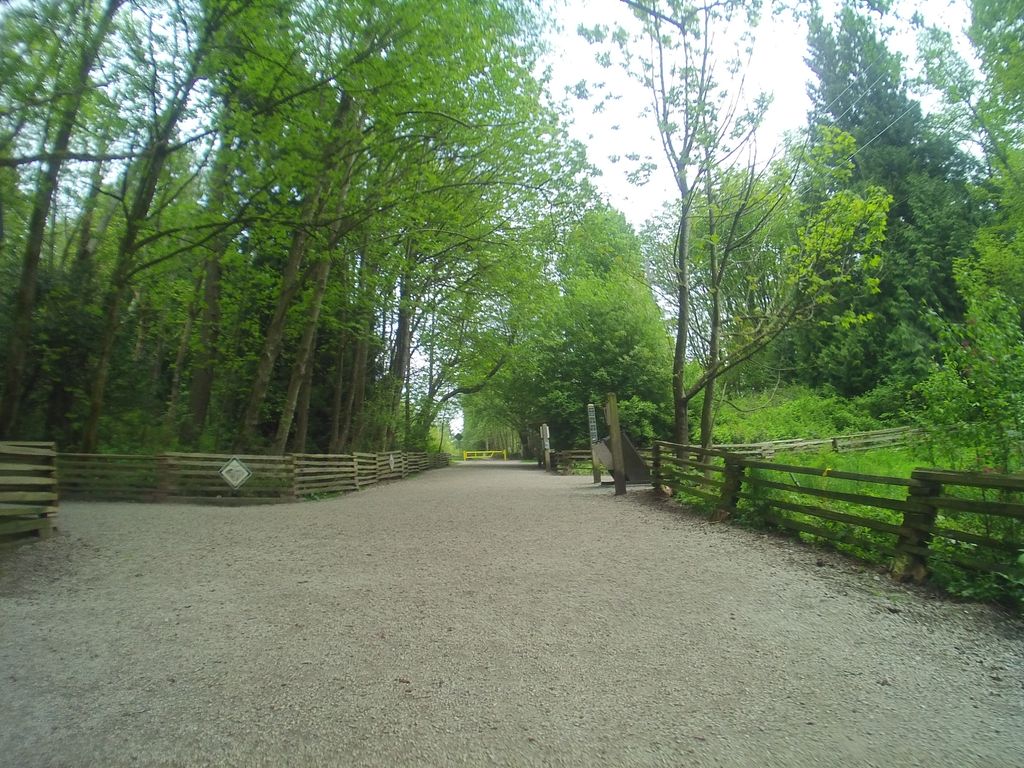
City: vancouver